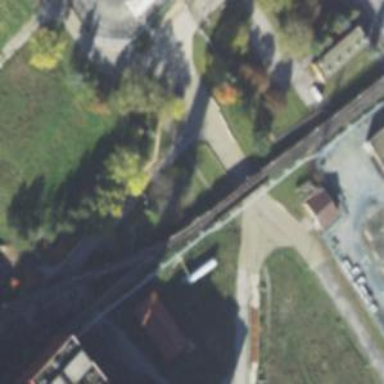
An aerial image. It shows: Rail spur service.